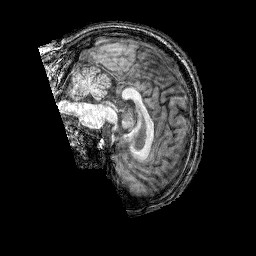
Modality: T1w
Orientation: sagittal
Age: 49
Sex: male
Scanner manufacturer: siemens
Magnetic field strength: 3 T
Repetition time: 2.25 s
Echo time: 0.00415 s